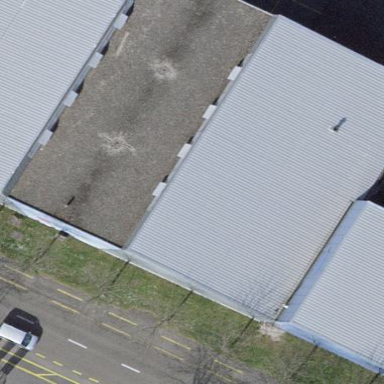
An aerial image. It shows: Sports centre building.